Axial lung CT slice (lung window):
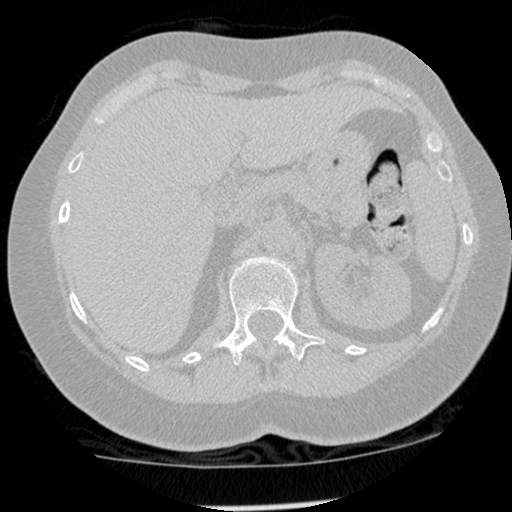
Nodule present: no